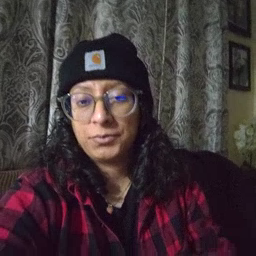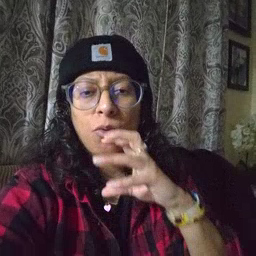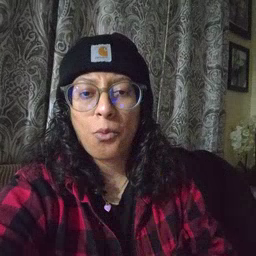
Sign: old